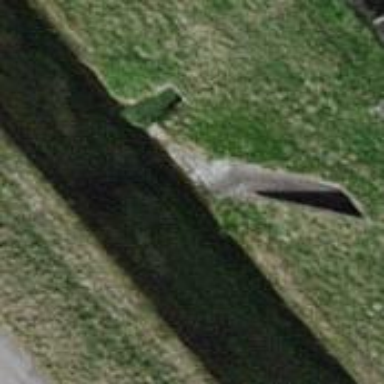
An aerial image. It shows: Drain waterway.